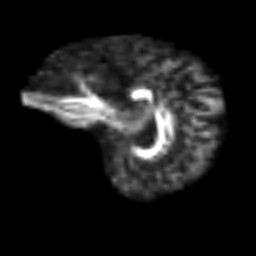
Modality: FA
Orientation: sagittal
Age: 59
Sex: female
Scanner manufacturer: siemens
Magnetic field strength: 3 T
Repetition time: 3.2 s
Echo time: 0.081 s